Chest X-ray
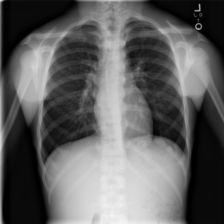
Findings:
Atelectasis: negative
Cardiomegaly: negative
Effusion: negative
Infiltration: negative
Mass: negative
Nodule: negative
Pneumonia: negative
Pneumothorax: negative
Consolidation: negative
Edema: negative
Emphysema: negative
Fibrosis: negative
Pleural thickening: negative
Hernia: negative